Aerial crown-view tile of a tropical tree (Barro Colorado Island, Panama), acquired 20250414:
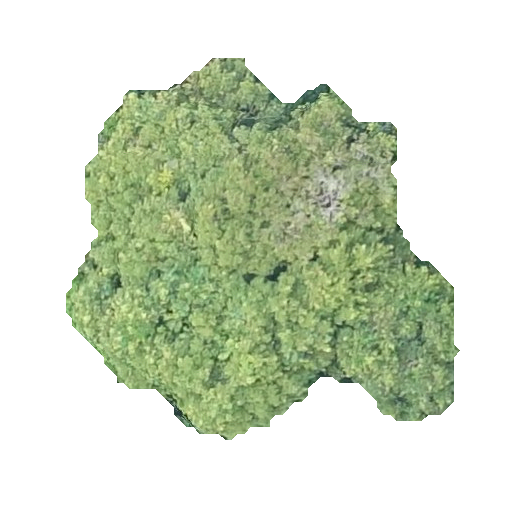
Species: Ocotea leptobotra
GBIF accepted scientific name: Ocotea leptobotra
Crown area: 153.316 m²